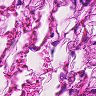
Metastatic tissue present: no